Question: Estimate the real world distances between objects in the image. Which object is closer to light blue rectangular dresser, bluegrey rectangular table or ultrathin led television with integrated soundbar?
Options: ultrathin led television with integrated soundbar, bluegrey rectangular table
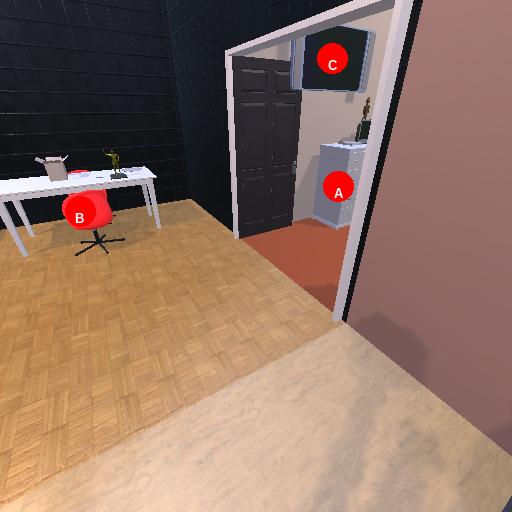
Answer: ultrathin led television with integrated soundbar